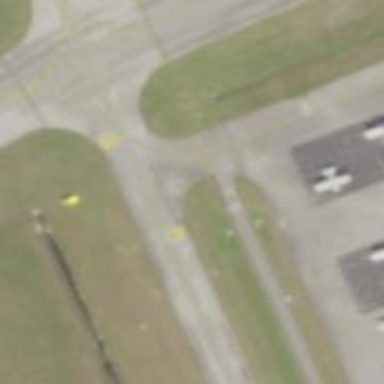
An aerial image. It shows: Image of taxiway at airport.